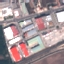
Land use / land cover class: Industrial